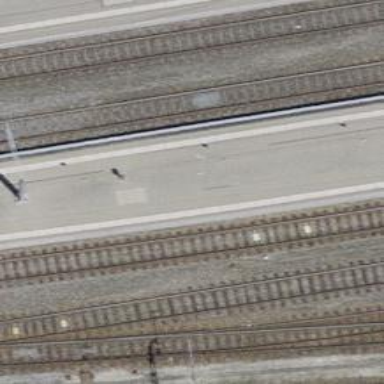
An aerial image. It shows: Single-track railway siding with electrified contact lines.